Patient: sex F, age 54
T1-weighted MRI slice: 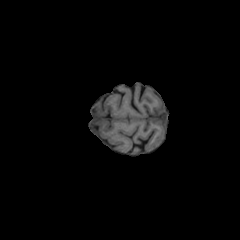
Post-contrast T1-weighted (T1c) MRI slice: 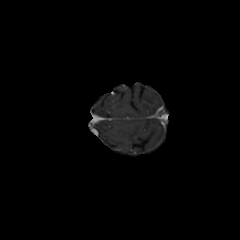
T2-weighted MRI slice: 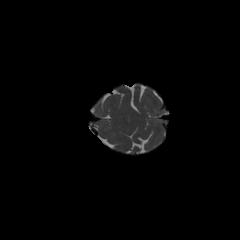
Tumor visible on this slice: no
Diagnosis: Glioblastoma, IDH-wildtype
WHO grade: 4